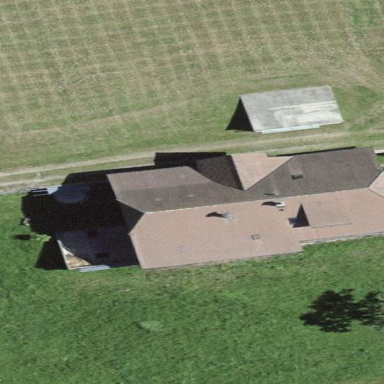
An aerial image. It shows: Farm building.